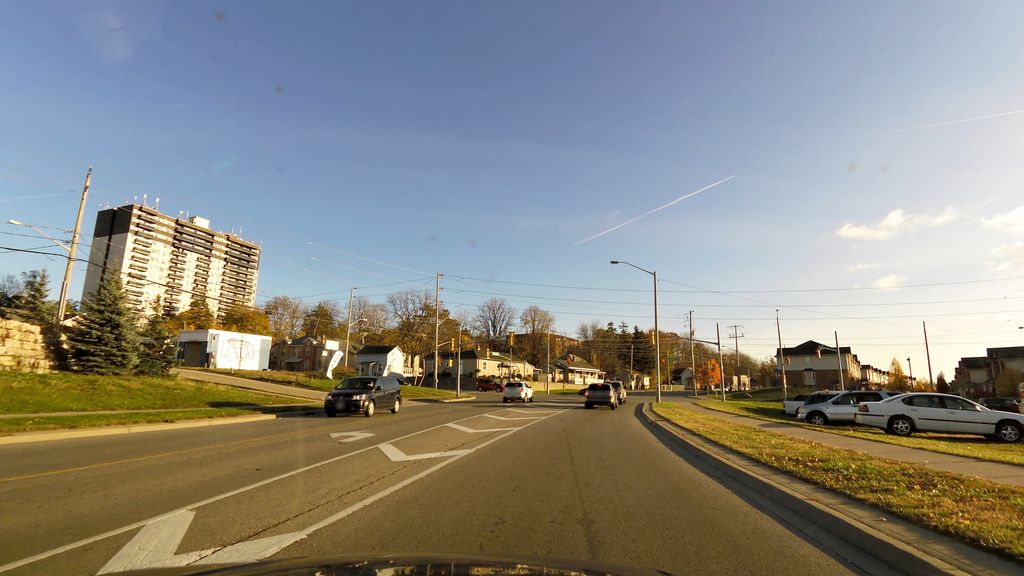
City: kitchener-waterloo